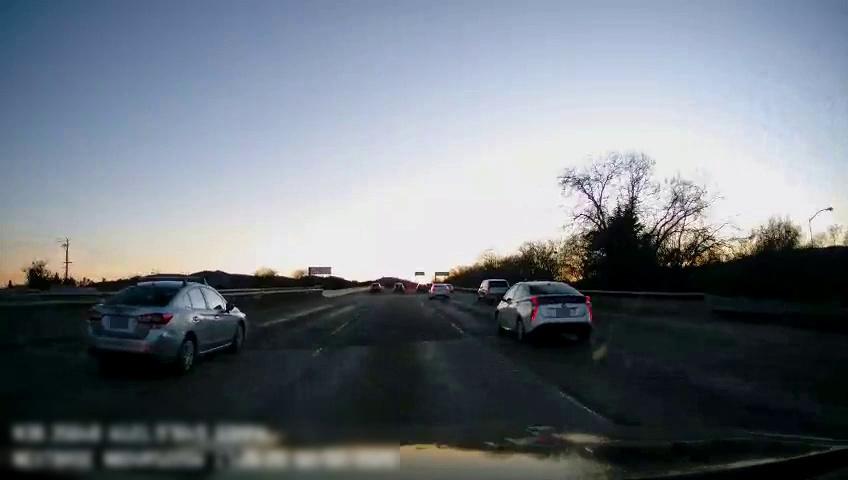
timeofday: Day
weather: Cloudy
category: Drivable Space
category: Vehicles | Car
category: Vehicles | Car
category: Vehicles | Van
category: Vehicles | Car
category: Vehicles | Car
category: Vehicles | Car
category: Vehicles | Car
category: Lanes | Current Lane
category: Lanes | Current Lane
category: Traffic | Signs